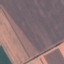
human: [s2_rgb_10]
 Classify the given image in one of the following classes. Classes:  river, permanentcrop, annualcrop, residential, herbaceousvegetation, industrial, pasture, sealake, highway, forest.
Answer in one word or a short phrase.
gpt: AnnualCrop